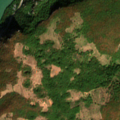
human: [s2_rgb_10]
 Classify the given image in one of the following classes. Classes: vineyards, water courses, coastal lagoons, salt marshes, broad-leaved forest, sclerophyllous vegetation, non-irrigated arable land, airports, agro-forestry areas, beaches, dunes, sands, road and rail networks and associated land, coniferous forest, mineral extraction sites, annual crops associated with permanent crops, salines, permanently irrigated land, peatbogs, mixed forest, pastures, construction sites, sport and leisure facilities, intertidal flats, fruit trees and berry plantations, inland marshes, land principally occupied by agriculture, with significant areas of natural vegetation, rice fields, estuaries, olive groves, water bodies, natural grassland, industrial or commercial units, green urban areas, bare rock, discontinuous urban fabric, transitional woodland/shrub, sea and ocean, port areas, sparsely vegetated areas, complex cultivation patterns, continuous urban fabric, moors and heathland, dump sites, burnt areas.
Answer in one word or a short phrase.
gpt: broad-leaved forest, transitional woodland/shrub, sparsely vegetated areas, water courses